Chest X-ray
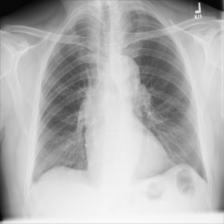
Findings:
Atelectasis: negative
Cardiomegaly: negative
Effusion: negative
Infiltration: negative
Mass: negative
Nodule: negative
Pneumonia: negative
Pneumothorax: negative
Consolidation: negative
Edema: negative
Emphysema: negative
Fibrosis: negative
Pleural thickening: negative
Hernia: negative